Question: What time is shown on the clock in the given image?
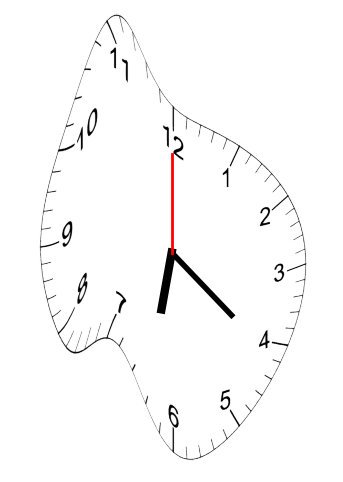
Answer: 06:21:00